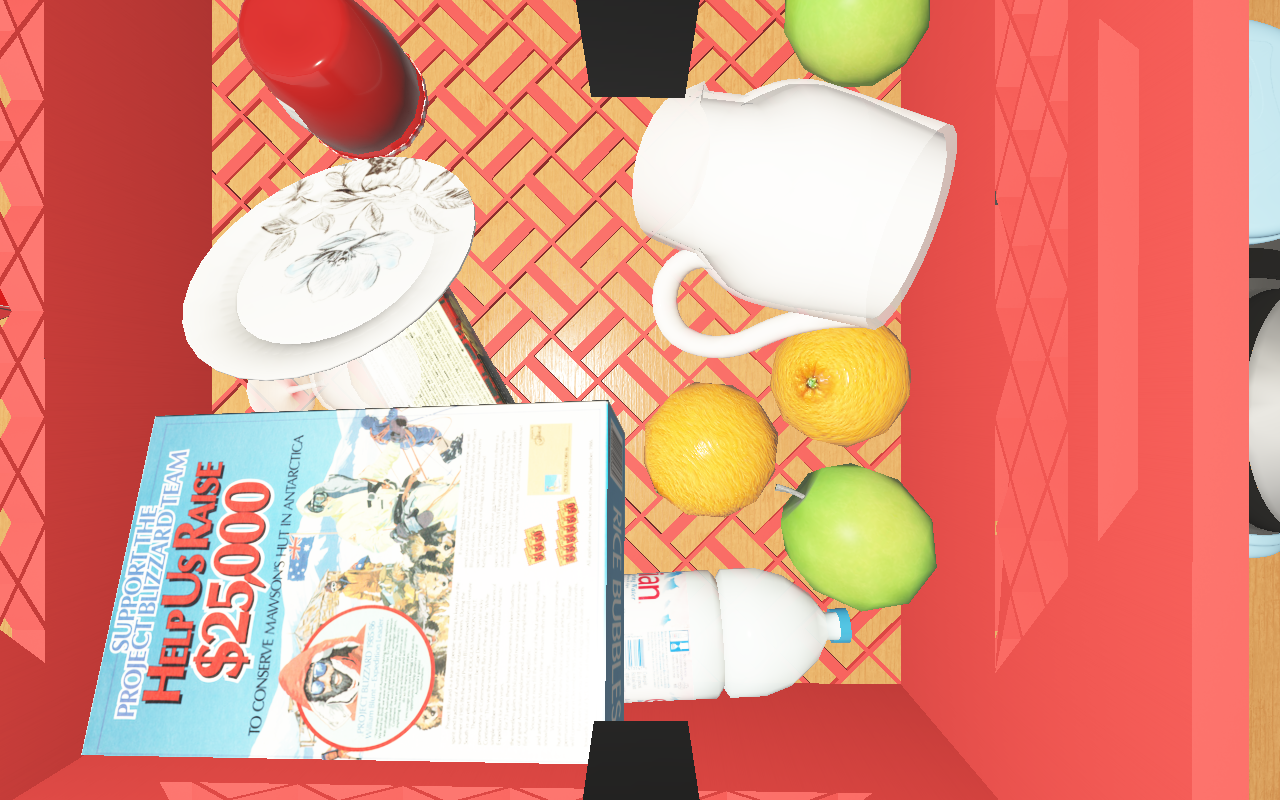
Objects in the scene:
carafe
water bottle
apple
apple
orange
wineglass